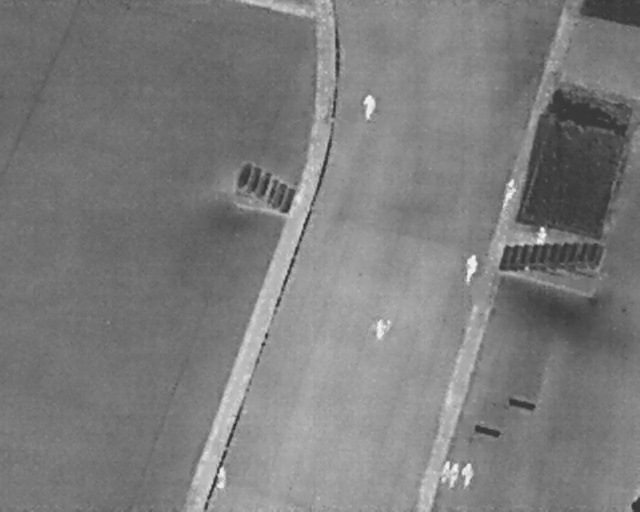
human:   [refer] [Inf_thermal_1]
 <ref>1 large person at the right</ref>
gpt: <box>[[70, 51, 76, 53, 11]]</box>

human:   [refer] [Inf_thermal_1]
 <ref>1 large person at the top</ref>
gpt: <box>[[55, 19, 59, 22, 2]]</box>

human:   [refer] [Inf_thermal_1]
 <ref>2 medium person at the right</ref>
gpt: <box>[[77, 36, 82, 38, 11], [83, 44, 86, 47, 6]]</box>

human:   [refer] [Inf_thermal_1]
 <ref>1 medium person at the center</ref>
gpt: <box>[[57, 62, 61, 65, 2]]</box>

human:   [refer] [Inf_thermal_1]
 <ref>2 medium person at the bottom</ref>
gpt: <box>[[32, 92, 36, 94, 2], [67, 91, 71, 93, 13]]</box>

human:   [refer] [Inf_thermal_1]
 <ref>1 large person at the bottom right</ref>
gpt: <box>[[70, 91, 75, 94, 7]]</box>